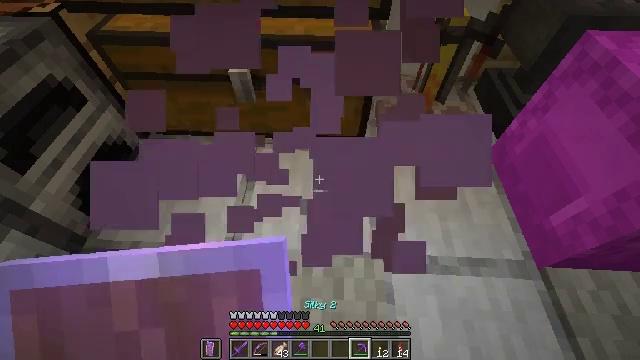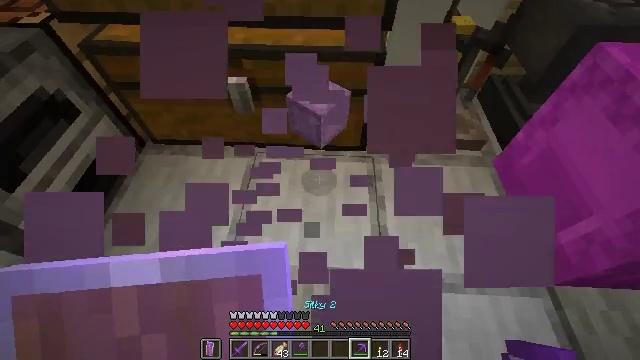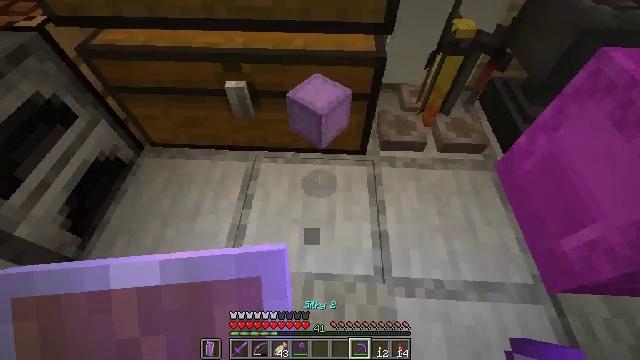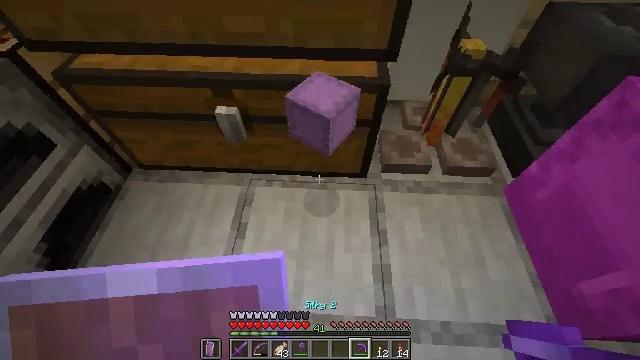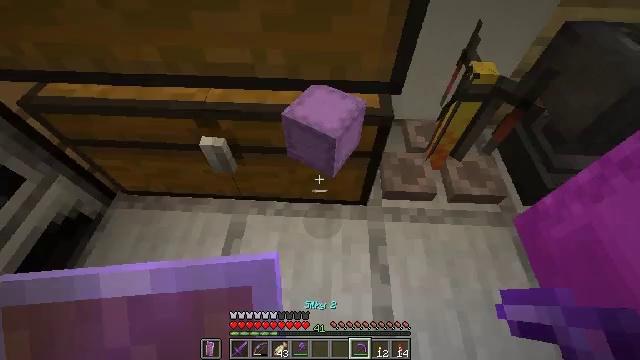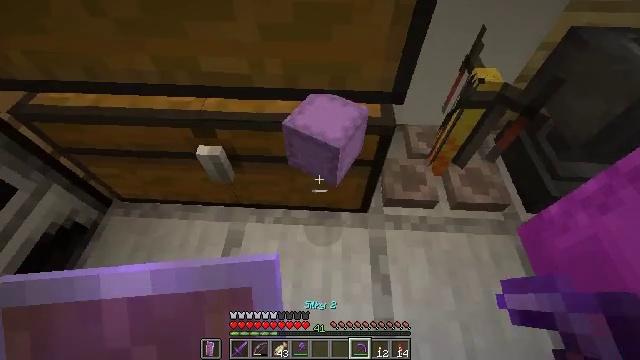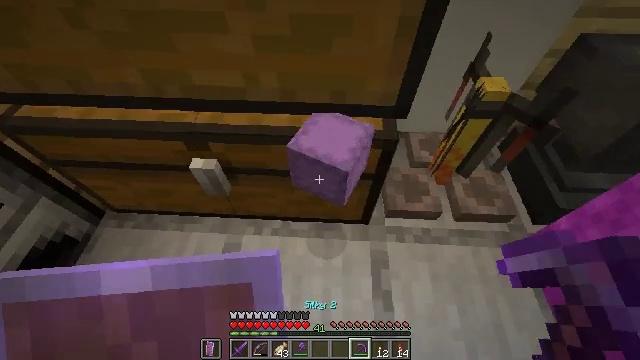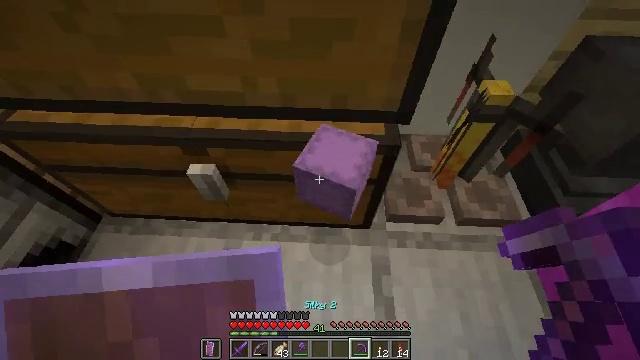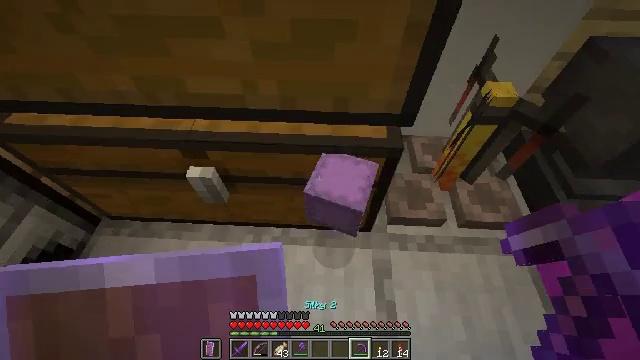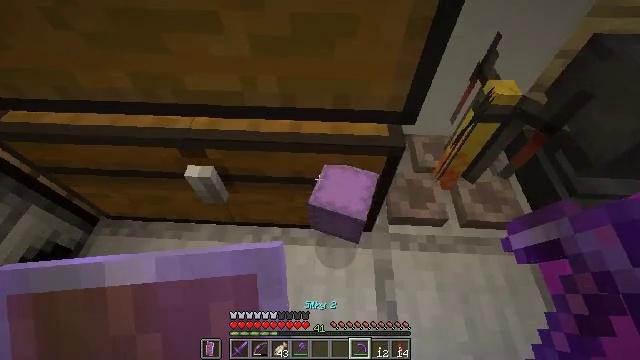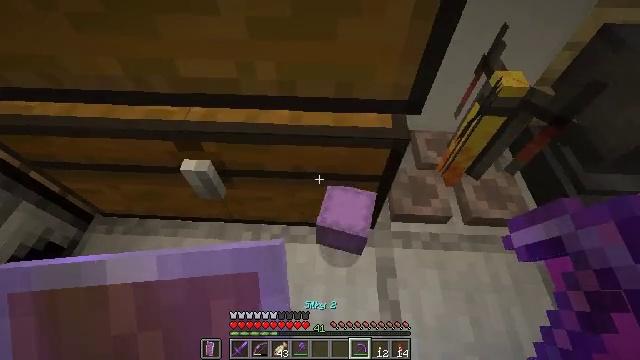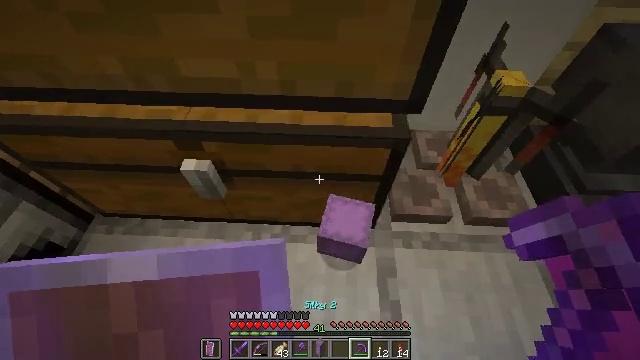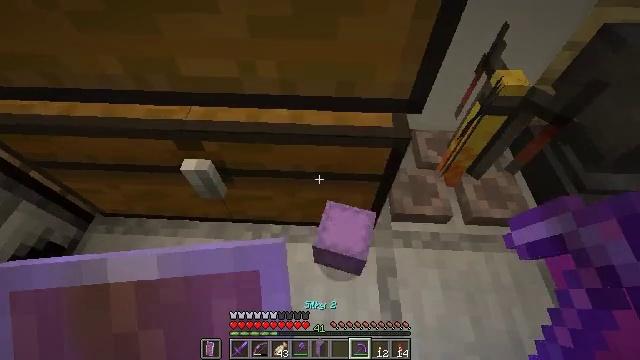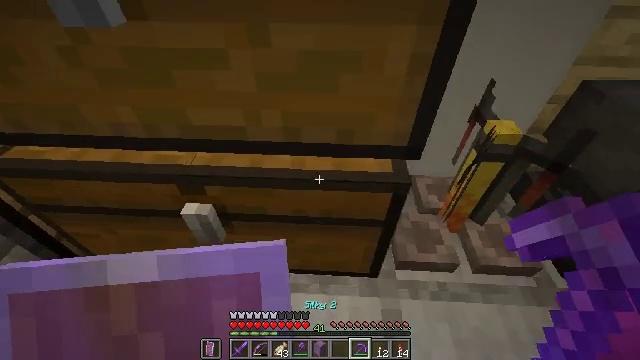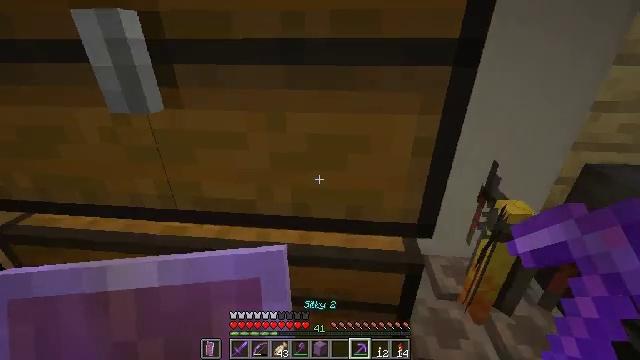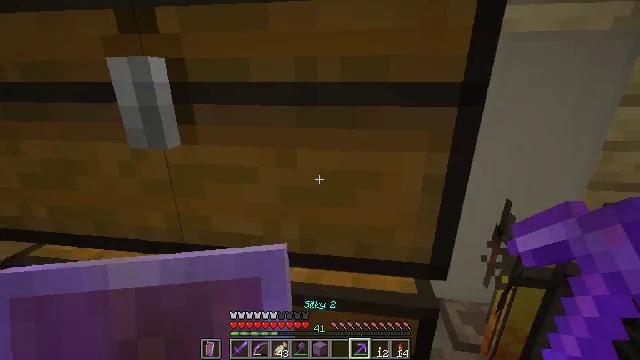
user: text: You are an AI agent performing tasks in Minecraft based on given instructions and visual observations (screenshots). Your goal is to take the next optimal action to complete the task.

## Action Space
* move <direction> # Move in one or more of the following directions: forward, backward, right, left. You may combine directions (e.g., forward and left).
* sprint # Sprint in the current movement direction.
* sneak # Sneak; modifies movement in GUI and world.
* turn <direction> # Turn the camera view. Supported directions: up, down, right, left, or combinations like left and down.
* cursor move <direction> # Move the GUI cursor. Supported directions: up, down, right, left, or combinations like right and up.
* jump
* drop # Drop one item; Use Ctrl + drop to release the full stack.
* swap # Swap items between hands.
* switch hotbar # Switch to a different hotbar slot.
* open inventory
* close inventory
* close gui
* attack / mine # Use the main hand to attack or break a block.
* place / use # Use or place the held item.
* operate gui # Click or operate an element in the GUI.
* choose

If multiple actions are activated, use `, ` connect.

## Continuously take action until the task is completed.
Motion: motion action
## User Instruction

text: Produce black dye using the crafting table.
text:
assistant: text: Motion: move forward
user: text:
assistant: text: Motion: move forward
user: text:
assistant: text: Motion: move forward
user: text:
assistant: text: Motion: move forward
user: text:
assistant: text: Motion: no_op
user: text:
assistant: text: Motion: no_op
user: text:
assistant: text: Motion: no_op
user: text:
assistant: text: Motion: no_op
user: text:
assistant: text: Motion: no_op
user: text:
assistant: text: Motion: no_op
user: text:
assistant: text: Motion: no_op
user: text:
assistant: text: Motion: no_op
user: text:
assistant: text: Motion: turn up
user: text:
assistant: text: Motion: turn left and up
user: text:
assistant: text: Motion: turn left and up
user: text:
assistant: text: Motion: turn up
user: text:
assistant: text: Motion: use / place
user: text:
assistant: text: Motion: use / place
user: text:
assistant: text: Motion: use / place
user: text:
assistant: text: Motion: no_op
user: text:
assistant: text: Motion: no_op
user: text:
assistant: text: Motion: no_op
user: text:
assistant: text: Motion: no_op
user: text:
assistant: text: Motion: no_op
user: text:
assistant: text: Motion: no_op
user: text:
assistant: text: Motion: no_op
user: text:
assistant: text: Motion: turn right and down
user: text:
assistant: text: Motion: turn right and down
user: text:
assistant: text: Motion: turn right and down
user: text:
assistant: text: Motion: no_op